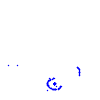
Particle: kaon